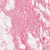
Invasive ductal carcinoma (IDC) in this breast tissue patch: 0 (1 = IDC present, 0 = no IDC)